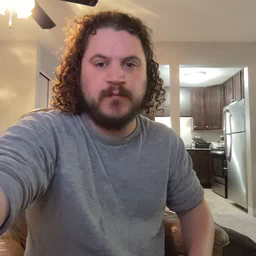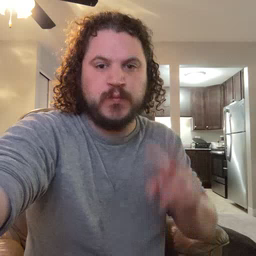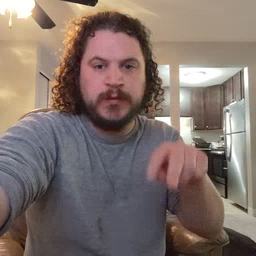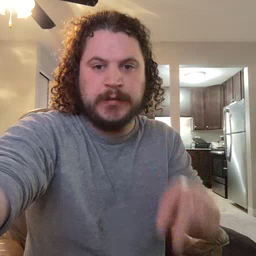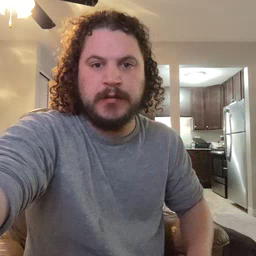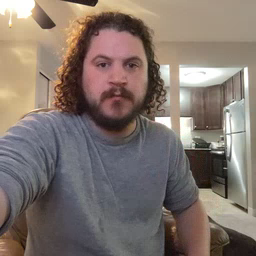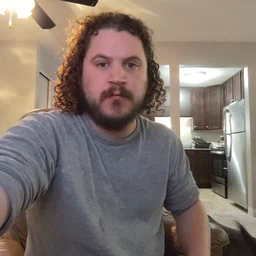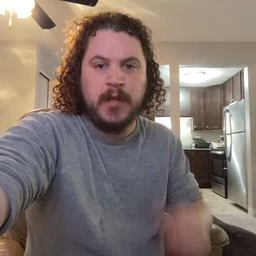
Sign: read